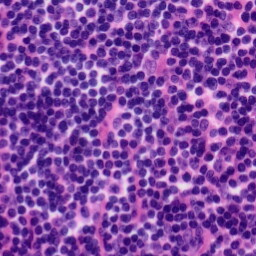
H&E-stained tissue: Tonsil